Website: bh-photo
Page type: receipt
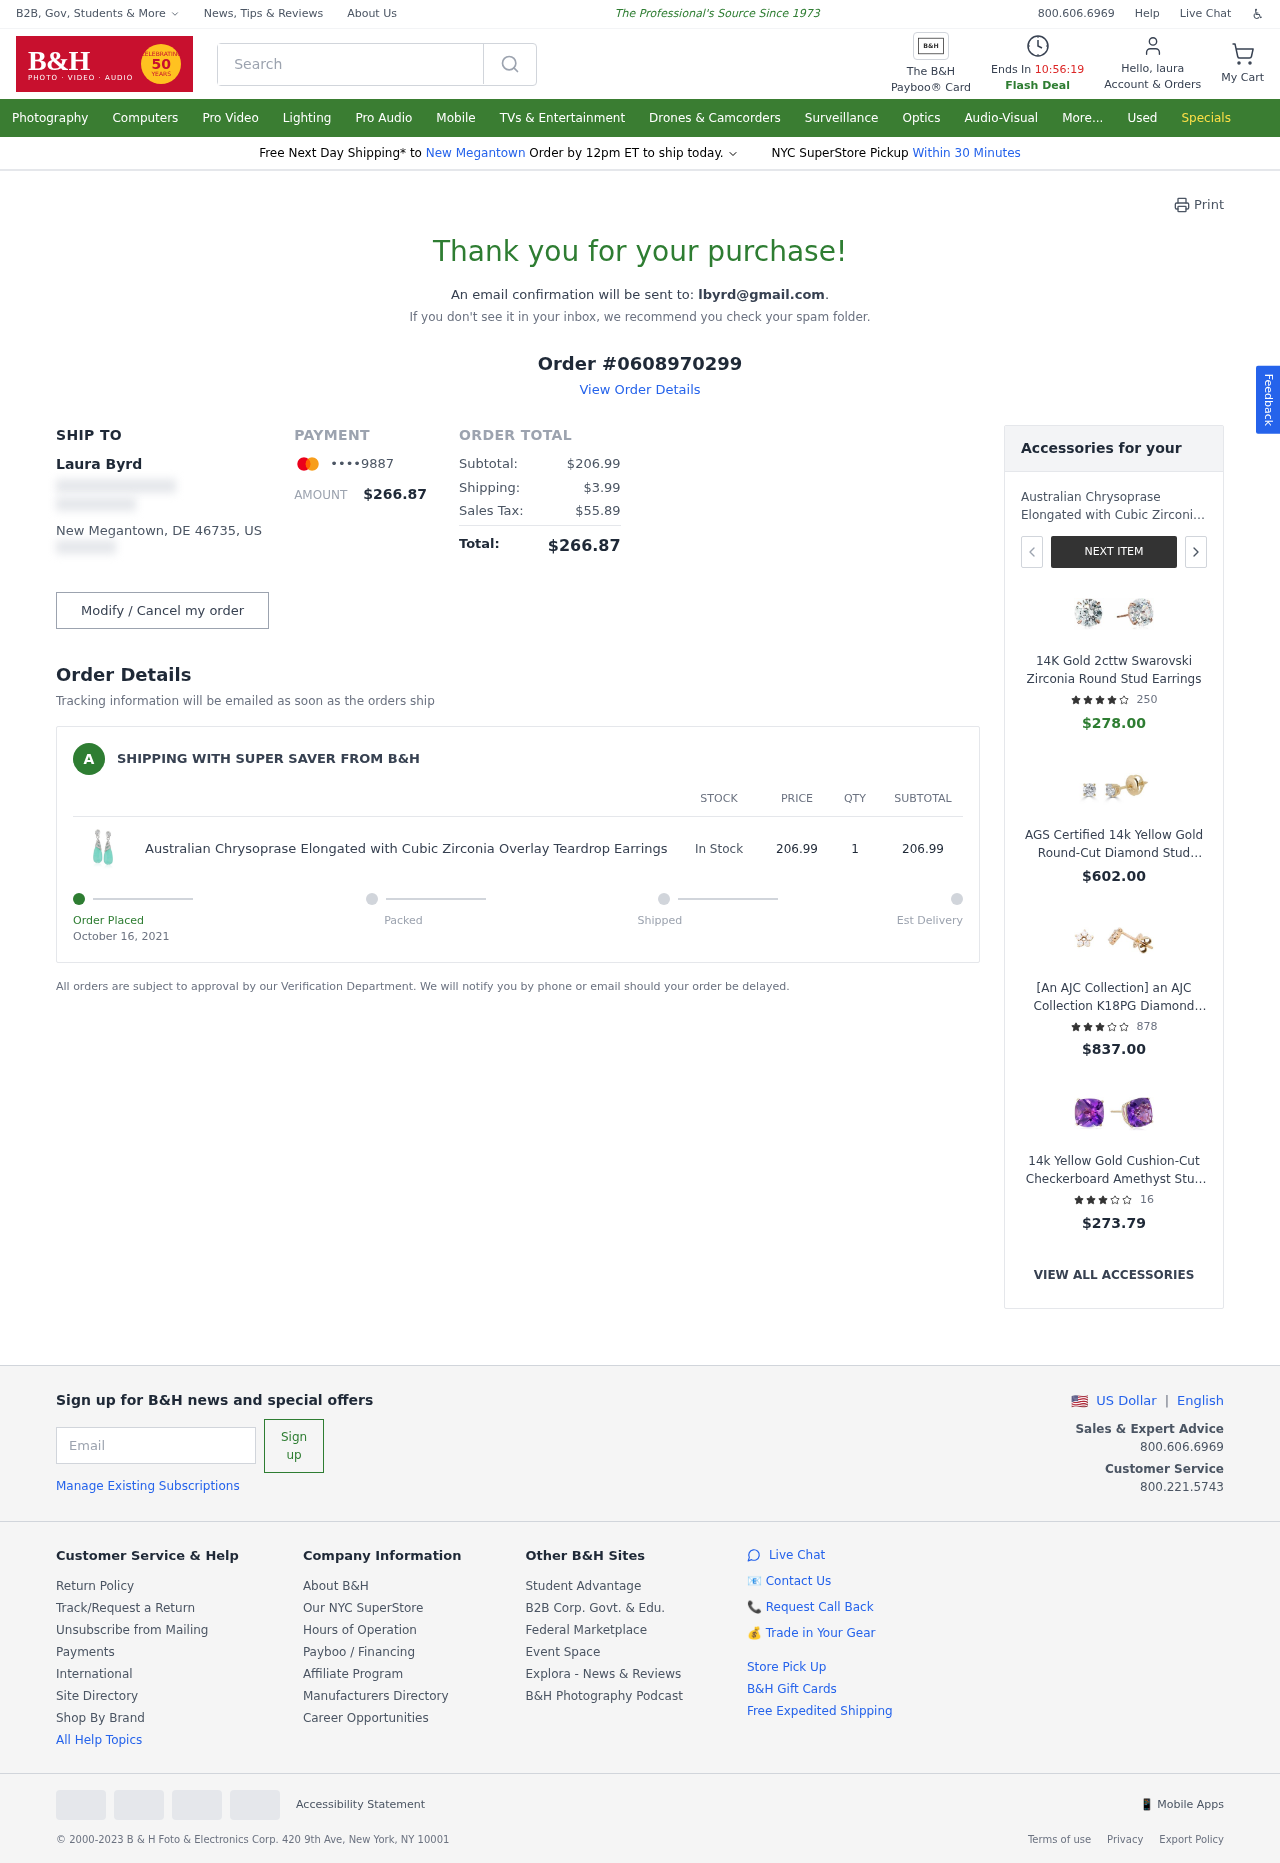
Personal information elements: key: PII_CARD_LAST4
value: ••••9887
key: PII_CITY
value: New Megantown
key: PII_EMAIL
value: lbyrd@gmail.com
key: PII_FIRSTNAME
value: laura
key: PII_FULLNAME
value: Laura Byrd
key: PII_CITY_STATE_ZIP
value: New Megantown, DE 46735
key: PII_COUNTRY_CODE
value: US
Product elements: key: PRODUCT1_NAME
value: Australian Chrysoprase Elongated with Cubic Zirconia Overlay Teardrop Earrings
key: PRODUCT1_PRICE
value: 206.99
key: PRODUCT1_QUANTITY
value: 1
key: PRODUCT2_NAME
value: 14K Gold 2cttw Swarovski Zirconia Round Stud Earrings
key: PRODUCT2_NUM_RATINGS
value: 250
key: PRODUCT2_PRICE
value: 278
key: PRODUCT2_RATING
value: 4.2
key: PRODUCT3_NAME
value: AGS Certified 14k Yellow Gold Round-Cut Diamond Stud Earrings (3/4cttw, K-L Color, I1-I2 Clarity)
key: PRODUCT3_PRICE
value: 602
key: PRODUCT4_NAME
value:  [An AJC Collection] an AJC Collection K18PG Diamond Earrings ajp02pg
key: PRODUCT4_NUM_RATINGS
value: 878
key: PRODUCT4_PRICE
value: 837
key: PRODUCT4_RATING
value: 3.5
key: PRODUCT5_NAME
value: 14k Yellow Gold Cushion-Cut Checkerboard Amethyst Stud Earrings (8mm)
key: PRODUCT5_NUM_RATINGS
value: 16
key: PRODUCT5_PRICE
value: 273.79
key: PRODUCT5_RATING
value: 3.9
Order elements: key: ORDER_ID
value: Order #0608970299
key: ORDER_TOTAL
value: $266.87
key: ORDER_SUBTOTAL
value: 206.99
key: ORDER_SUBTOTAL
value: $206.99
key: ORDER_SHIPPING_COST
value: $3.99
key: ORDER_TAX
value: $55.89
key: ORDER_DATE
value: October 16, 2021
Search elements: key: HEADER_SEARCH
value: Search